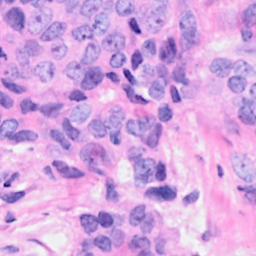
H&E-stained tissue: Breast